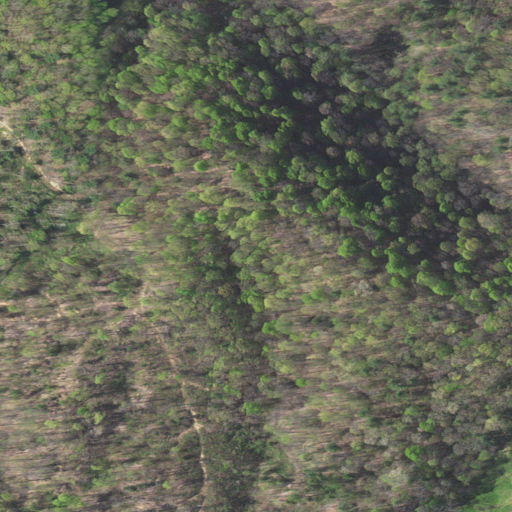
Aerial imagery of mountains in Virginia named River Knobs containing deciduous forest, open development, mixed forest, and pasture